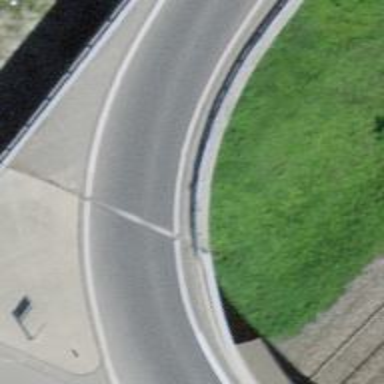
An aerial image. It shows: Bridge with asphalt surface. It is part of primary link highway.